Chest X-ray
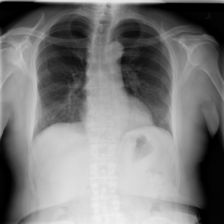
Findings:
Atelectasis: negative
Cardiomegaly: negative
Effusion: negative
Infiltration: negative
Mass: negative
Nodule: negative
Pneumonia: negative
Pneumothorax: negative
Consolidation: negative
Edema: negative
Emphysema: negative
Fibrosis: negative
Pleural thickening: negative
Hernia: negative